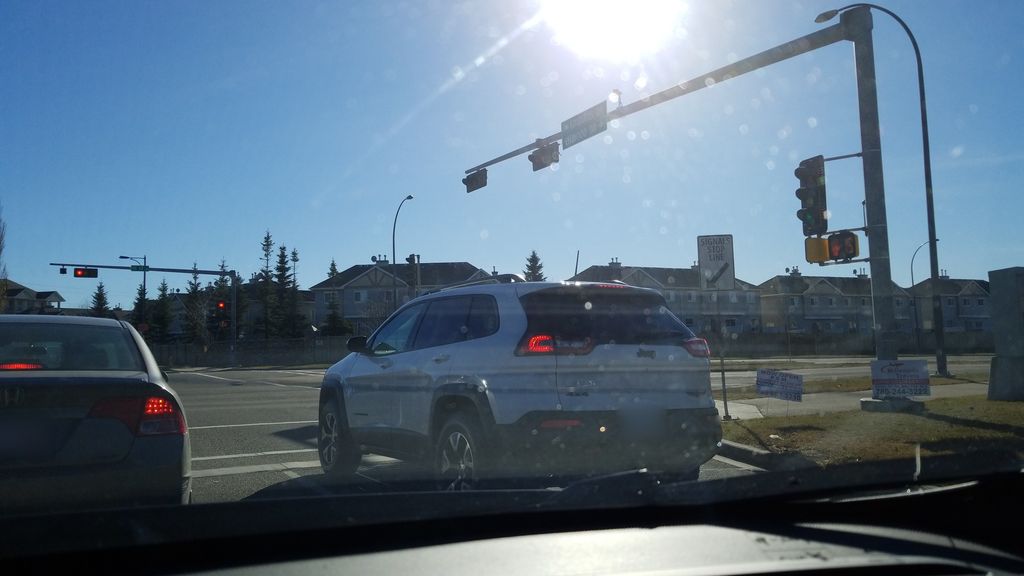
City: edmonton